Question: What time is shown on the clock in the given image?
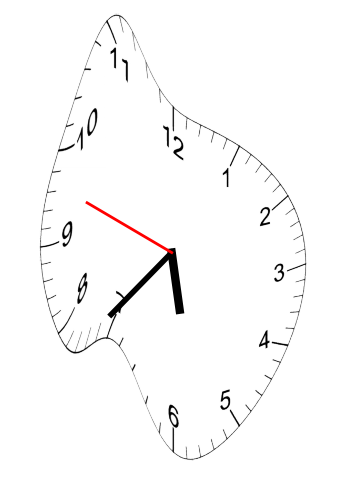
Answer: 05:36:48